Question:
All WordPress sites render strangely and Google searches look weird as well.
For WordPress sites, it loads fine, but then looks like the picture moments later.
Additional information:
1. Mozilla Firefox had the same issue on the same page.
2. Enabling Microsoft TrueFont did nothing.
3. Restarting chrome did nothing (except the last time).
4. If you use an extension (font changer) to force all fonts into 'Times New Roman,' the problem vanishes.
5. Chrome LCD Text Antialiasing does not fix the problem.
6. Forcing other sites to use 'Noto Sans' (pre-relaunch) replicated the problem.
7. Whatever font Google used was also messed up. After relaunching and installing 'Noto Sans,' google was fixed. Google's font does not appear to be 'Noto Sans,' however, which leads me to believe it fixed itself somehow.
8. The problem appears in incognito mode.
9. Clearing the cache does not fix the problem.
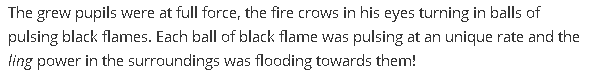
Answer: I installed the font in question, which I discovered to be 'Noto Sans,' to my computer. Following a relaunch of chrome, it seemed to fix itself.
EDIT: This did not fix the problem, I had to manually install an extension to replace the text on pages with a custom font before the problem vanished.